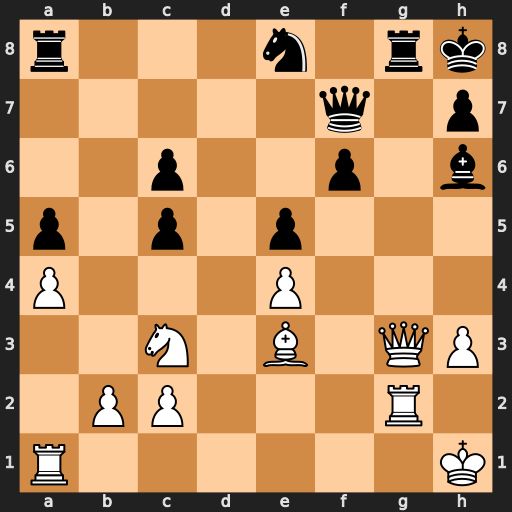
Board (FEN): r3n1rk/5q1p/2p2p1b/p1p1p3/P3P3/2N1B1QP/1PP3R1/R6K
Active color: w
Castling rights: -
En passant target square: -
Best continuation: Qxg8+ Qxg8 Rxg8+ Kxg8 Bxh6